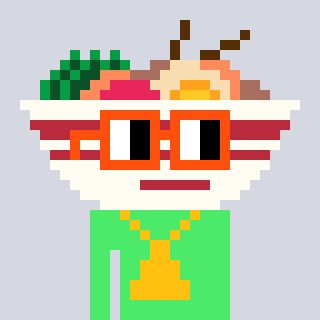
a pixel art character with square orange glasses, a noodles-shaped head and a teal-colored body on a cool background